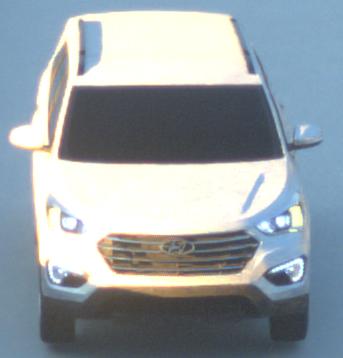
Make: Hyundai
Model: Santa Fe 2.4 GDI
Detailed model: Santa Fe (DM)
Model produced from: 2017/08
Model produced until: 2018/01
Doors: 5
Color: white
Road condition: dry road
Daytime: sunrise or sunset
Contrast: medium contrast